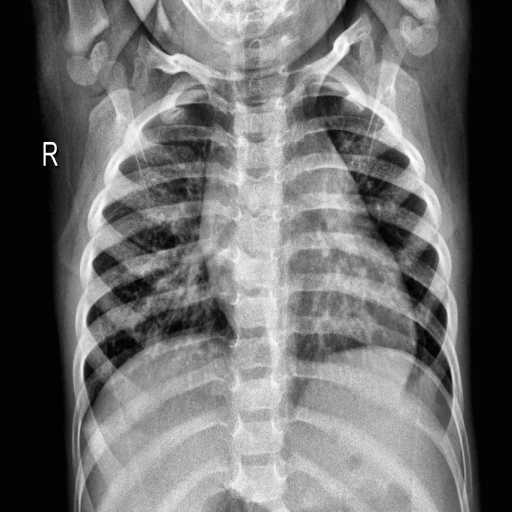
Finding: NORMAL